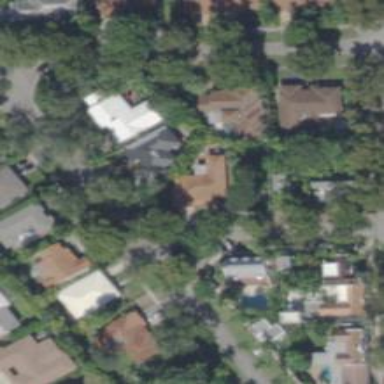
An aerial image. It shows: Residential neighbourhood.